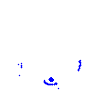
Particle: electron